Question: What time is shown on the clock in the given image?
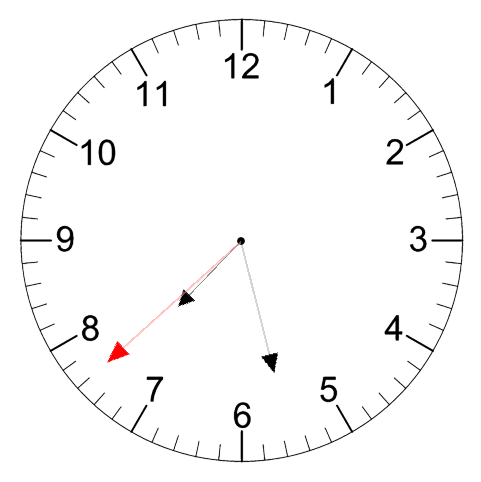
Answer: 07:27:38